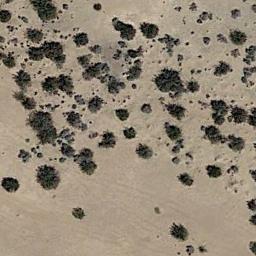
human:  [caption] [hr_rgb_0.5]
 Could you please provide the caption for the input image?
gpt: Some disconnected green chaparrals grow in the desert .

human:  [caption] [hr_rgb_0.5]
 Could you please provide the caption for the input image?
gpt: The chaparral is consist of some bushes on the desert .

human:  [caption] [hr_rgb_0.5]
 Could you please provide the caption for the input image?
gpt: Chaparral is evenly distributed on the sand .

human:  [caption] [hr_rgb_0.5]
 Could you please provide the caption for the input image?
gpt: There is a wood in this jungle .

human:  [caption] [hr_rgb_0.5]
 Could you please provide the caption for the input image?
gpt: The chaparral is denser above than below .